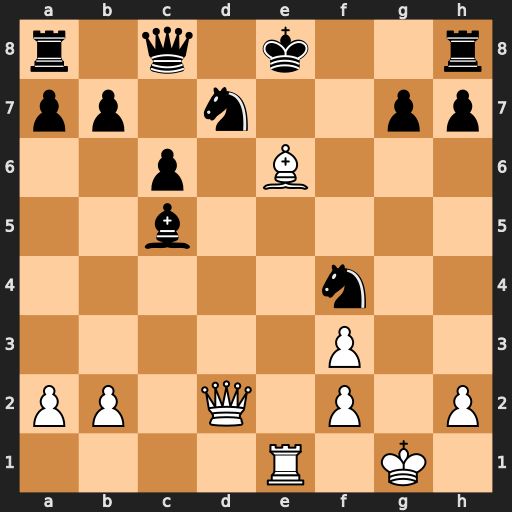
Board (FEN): r1q1k2r/pp1n2pp/2p1B3/2b5/5n2/5P2/PP1Q1P1P/4R1K1
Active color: w
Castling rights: kq
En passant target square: -
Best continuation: Bxd7+ Kd8 Bxc8+ Kxc8 Qxf4